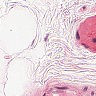
Metastatic tissue present: no